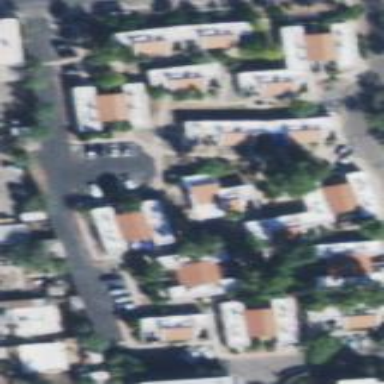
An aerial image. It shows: Residential area with apartments.